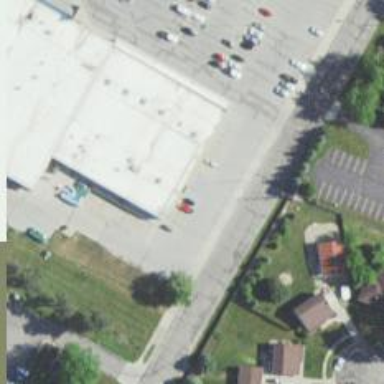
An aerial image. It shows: Parking space is available.